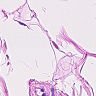
Metastatic tissue present: no